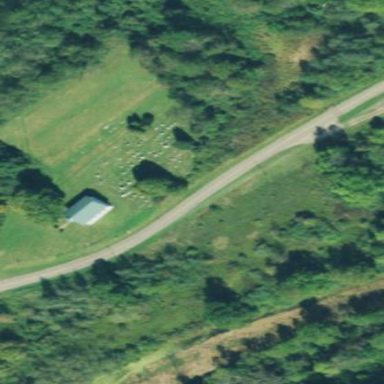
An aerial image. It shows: Graveyard.